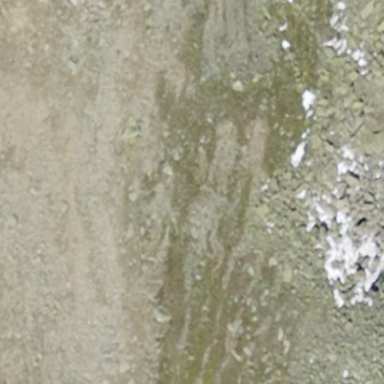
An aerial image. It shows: Natural scree.